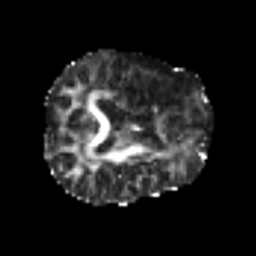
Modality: FA
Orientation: axial
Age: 64
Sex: male
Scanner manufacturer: siemens
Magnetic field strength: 3 T
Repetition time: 6.1 s
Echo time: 0.101 s